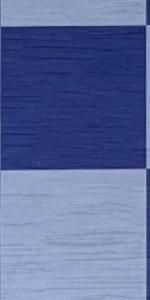
Label: Empty